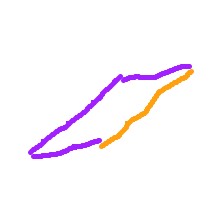
Shape: parallelogram